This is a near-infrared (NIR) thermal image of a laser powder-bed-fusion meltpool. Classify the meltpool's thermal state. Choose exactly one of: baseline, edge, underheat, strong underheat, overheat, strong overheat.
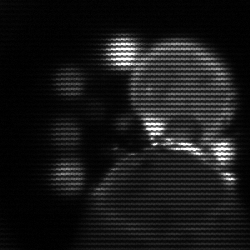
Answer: edge